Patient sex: M
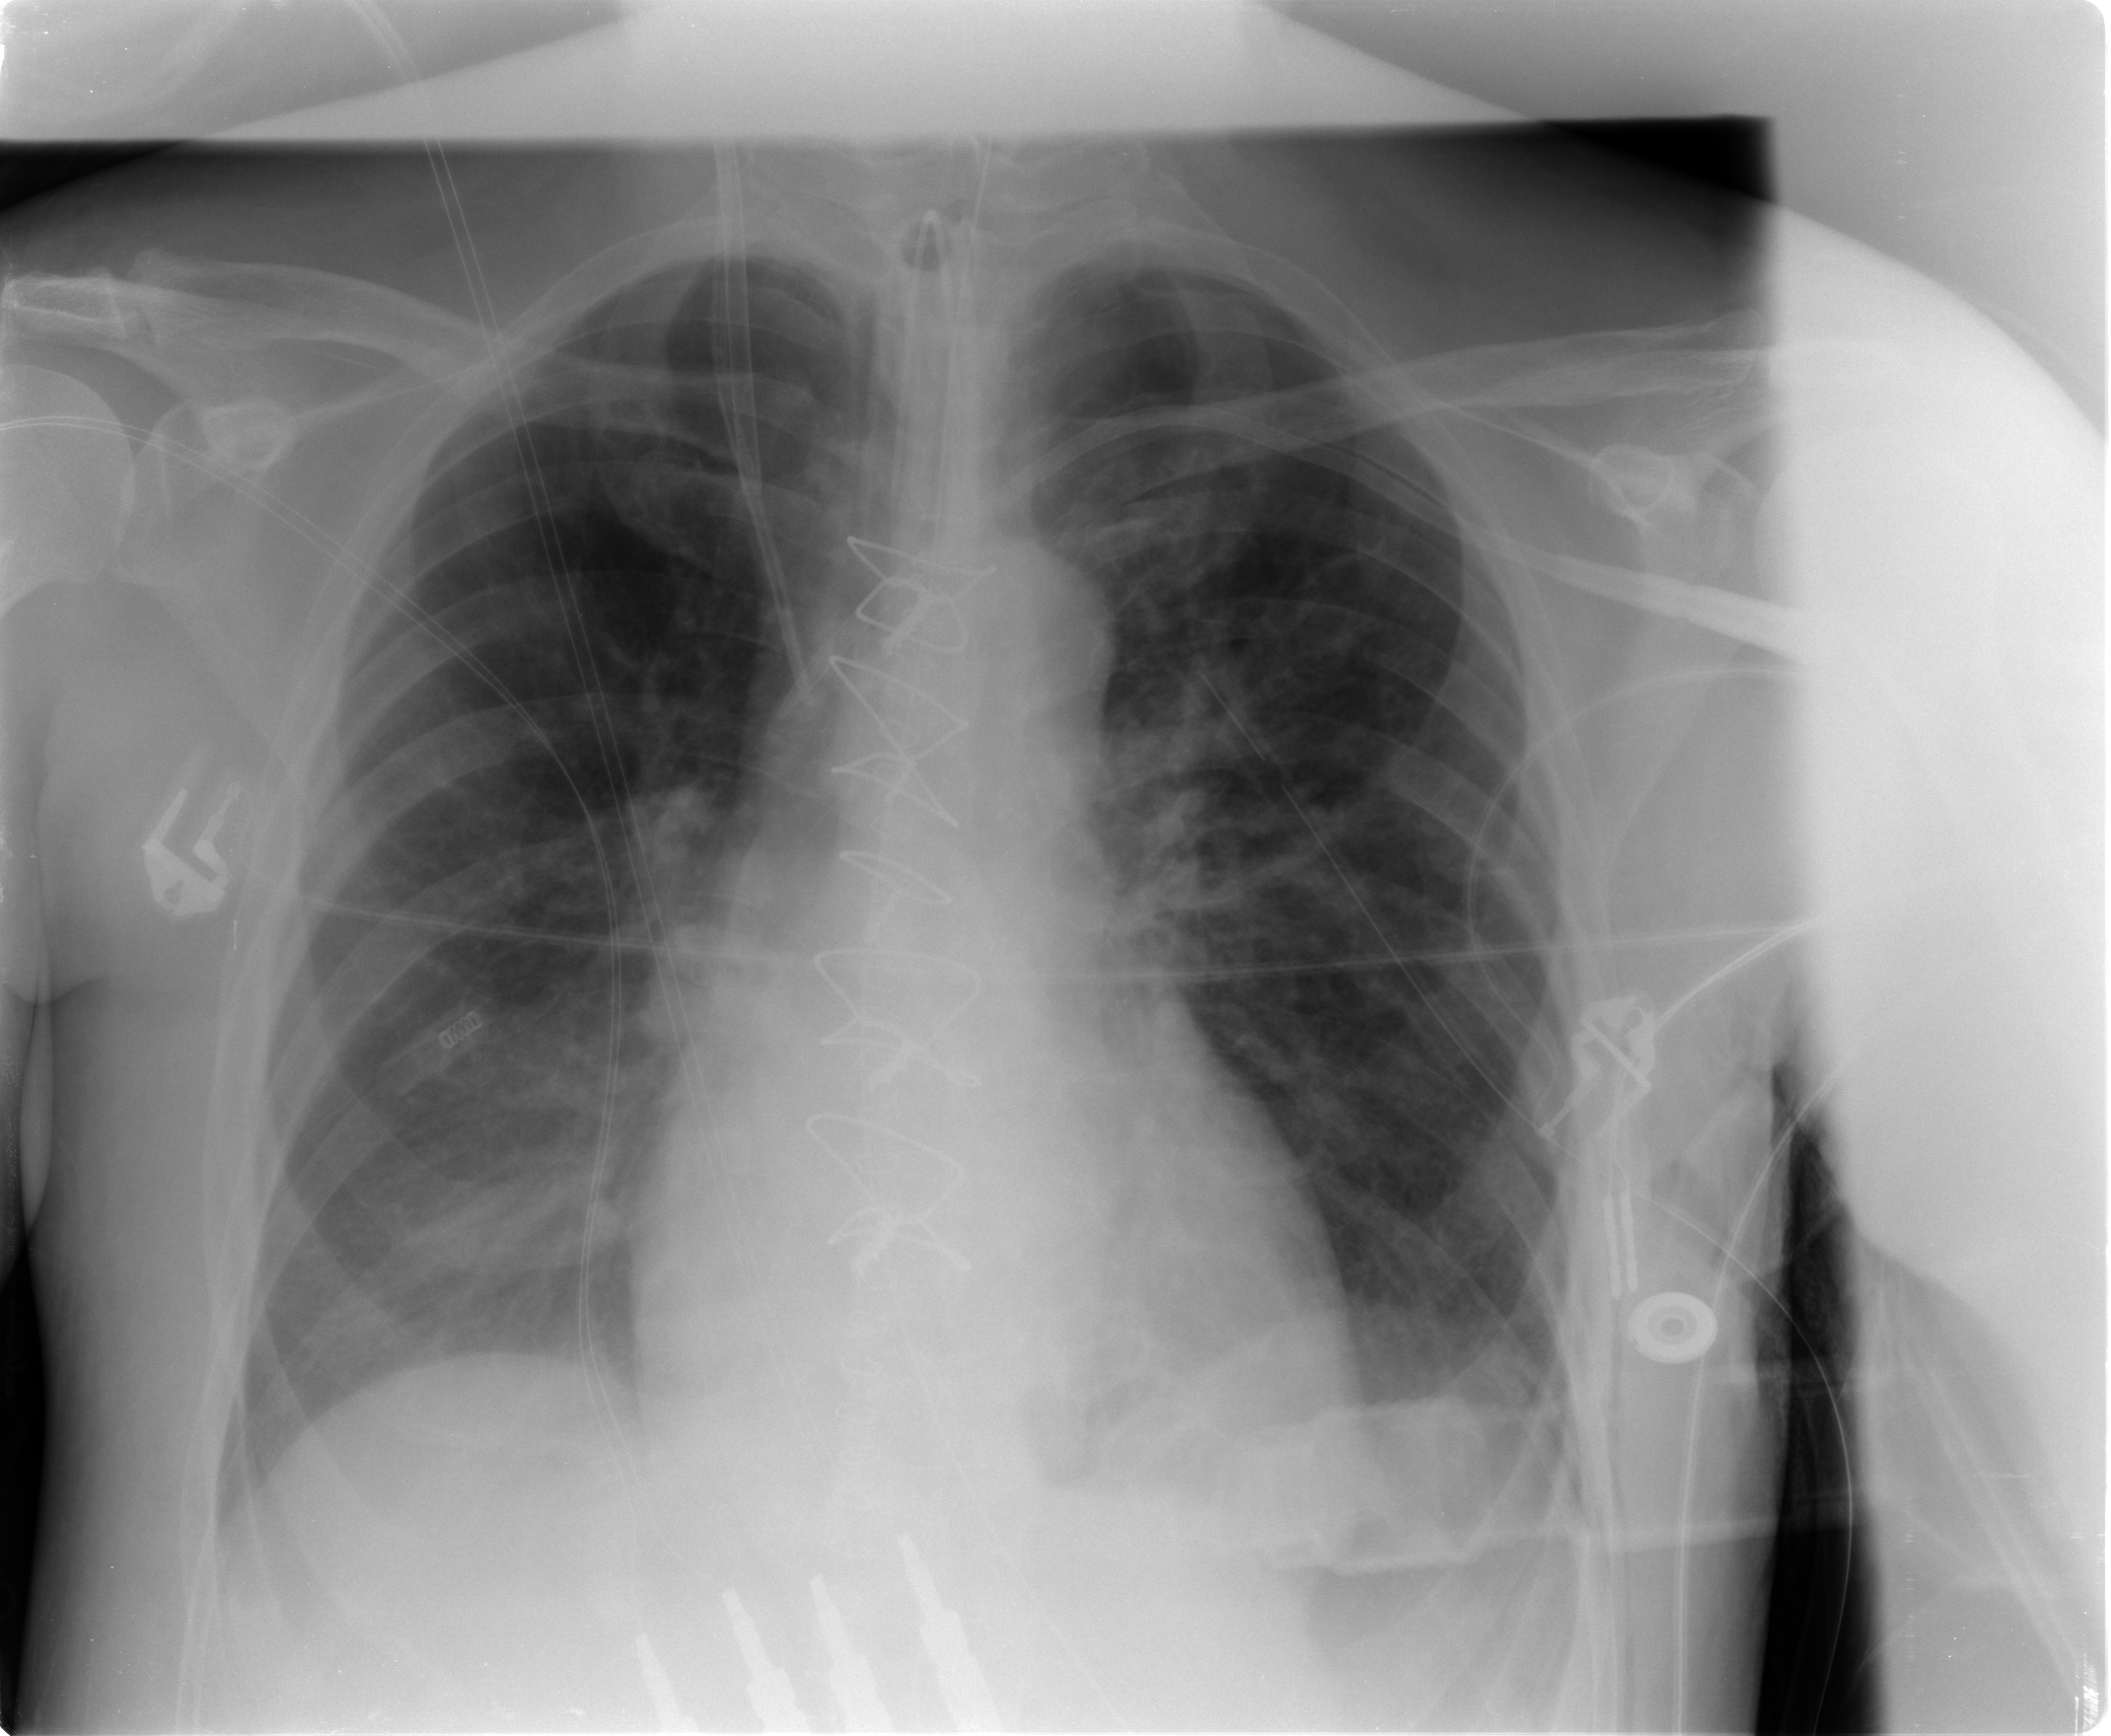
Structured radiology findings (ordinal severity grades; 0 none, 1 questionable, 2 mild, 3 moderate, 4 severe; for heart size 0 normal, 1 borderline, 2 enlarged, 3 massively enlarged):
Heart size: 1
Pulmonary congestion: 1
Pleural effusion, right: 0
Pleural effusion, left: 0
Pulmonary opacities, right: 0
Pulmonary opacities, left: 0
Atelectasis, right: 1
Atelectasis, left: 0